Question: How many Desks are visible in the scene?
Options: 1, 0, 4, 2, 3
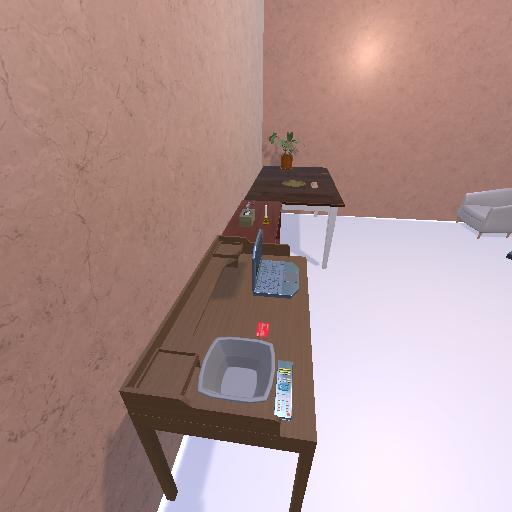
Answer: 1